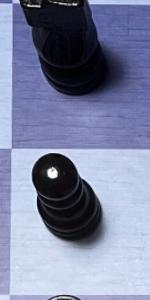
Label: Pawn_Black